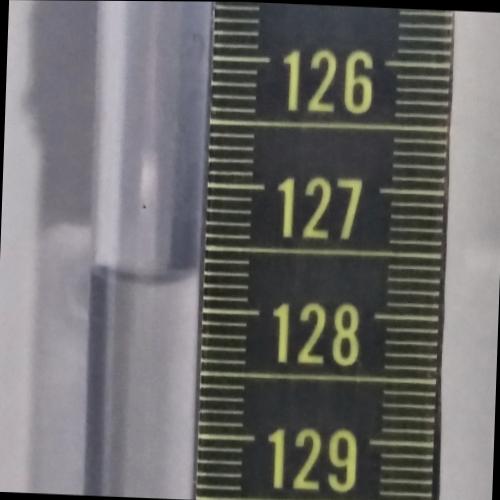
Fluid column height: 127.7 cm